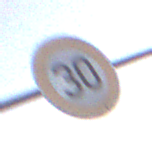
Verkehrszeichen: Geschwindigkeit30
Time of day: SunriseSunset
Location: Outdoor (Suburban)
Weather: PartlyCloudy
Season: NotSpecified
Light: Natural